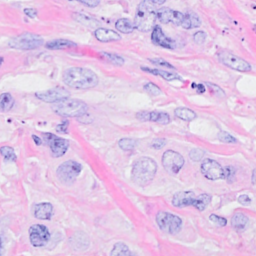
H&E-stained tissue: Breast